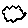
Label: cloud